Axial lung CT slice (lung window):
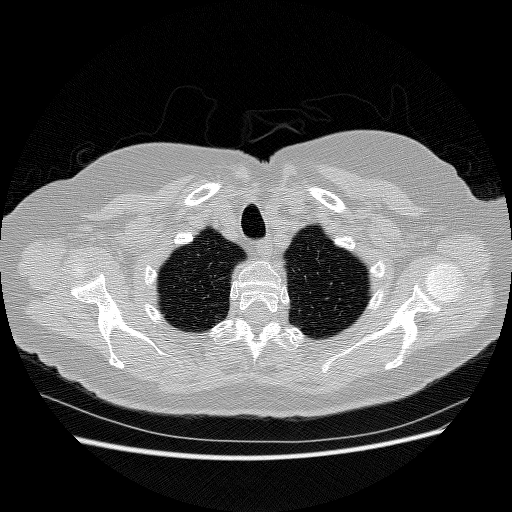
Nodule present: no